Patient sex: M
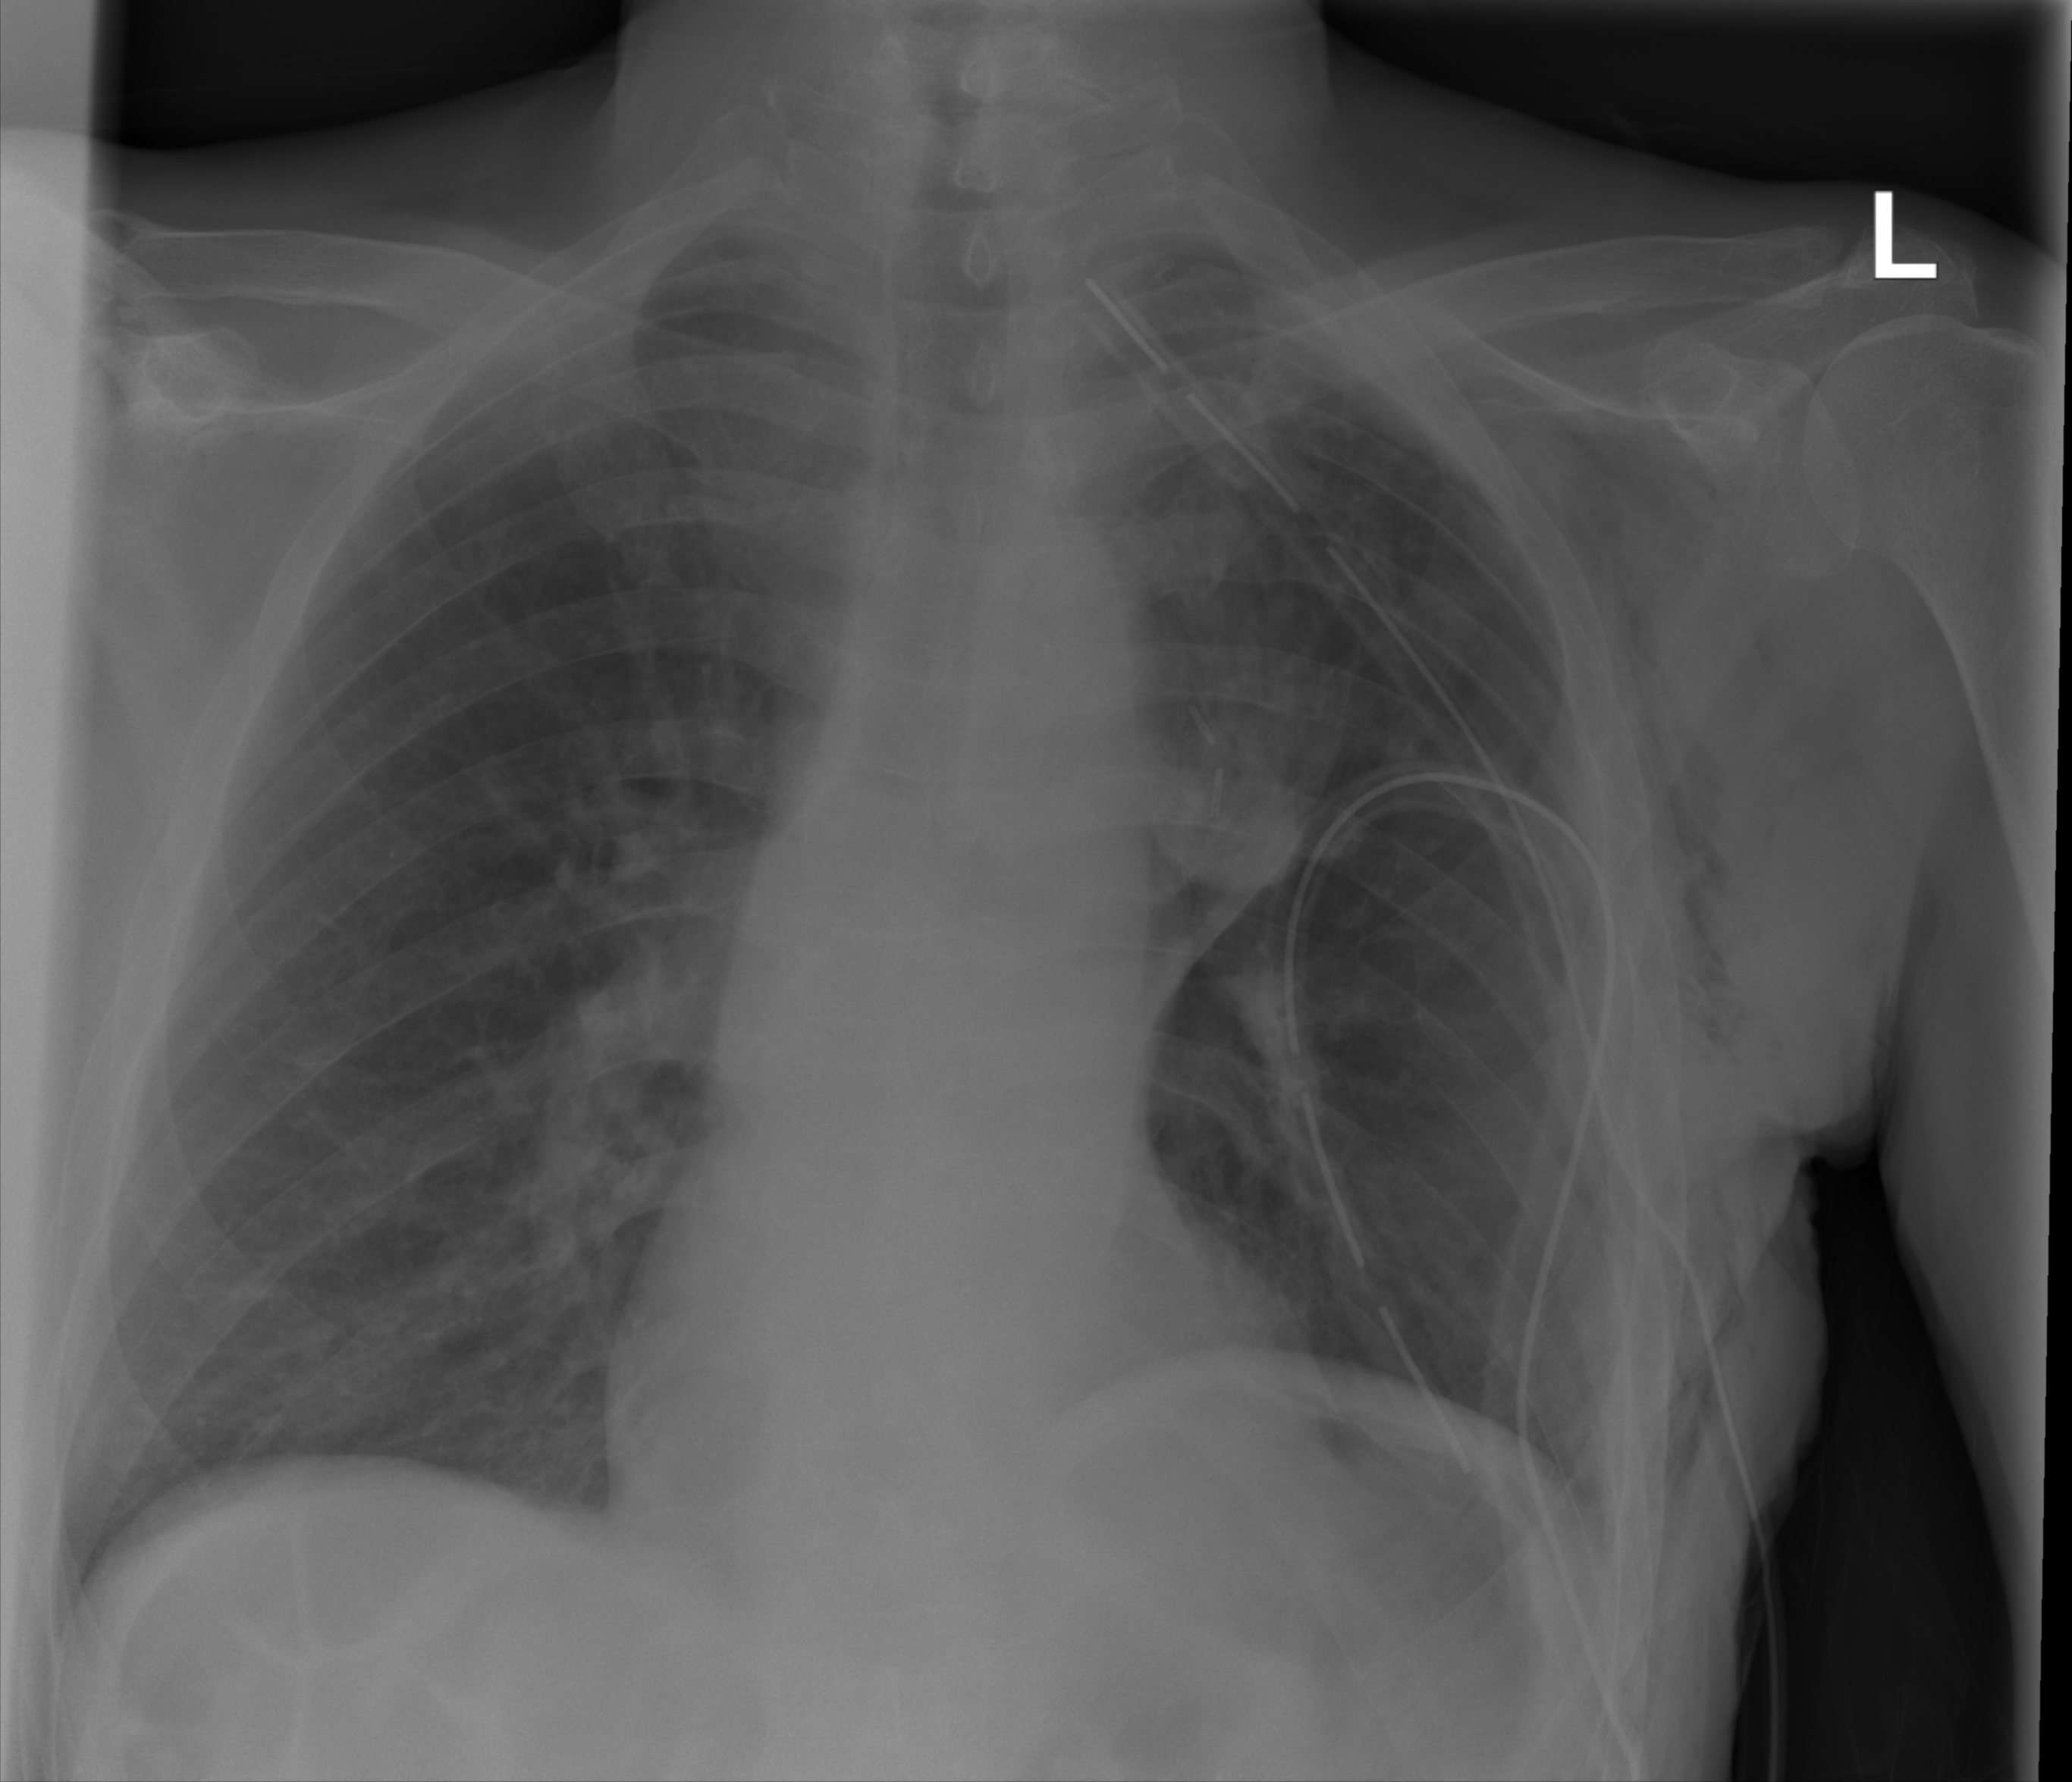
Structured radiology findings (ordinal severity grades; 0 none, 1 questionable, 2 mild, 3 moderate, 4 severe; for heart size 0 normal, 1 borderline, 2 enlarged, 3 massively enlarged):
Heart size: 0
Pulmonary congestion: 0
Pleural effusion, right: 0
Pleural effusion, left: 0
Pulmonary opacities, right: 0
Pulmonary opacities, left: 0
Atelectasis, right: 0
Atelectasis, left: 2